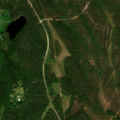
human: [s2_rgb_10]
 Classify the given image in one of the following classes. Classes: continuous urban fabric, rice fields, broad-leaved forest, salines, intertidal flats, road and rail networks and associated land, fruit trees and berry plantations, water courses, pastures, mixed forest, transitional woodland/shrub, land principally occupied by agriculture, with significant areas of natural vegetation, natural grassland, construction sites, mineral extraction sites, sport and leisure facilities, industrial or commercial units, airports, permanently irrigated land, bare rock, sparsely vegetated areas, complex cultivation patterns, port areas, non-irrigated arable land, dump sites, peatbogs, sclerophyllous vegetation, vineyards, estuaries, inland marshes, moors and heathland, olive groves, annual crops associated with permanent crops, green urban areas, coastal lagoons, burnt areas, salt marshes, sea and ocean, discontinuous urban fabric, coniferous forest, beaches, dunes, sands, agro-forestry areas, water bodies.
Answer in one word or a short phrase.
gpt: coniferous forest, mixed forest